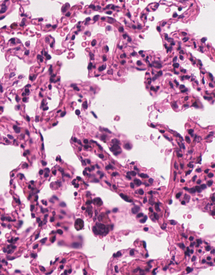
Tumor epithelial tissue: no
Tumor-associated stroma tissue: no
Normal tissue: yes